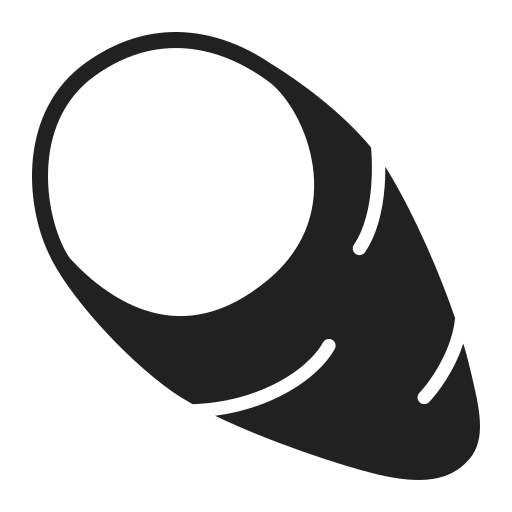
roasted sweet potato high contrast